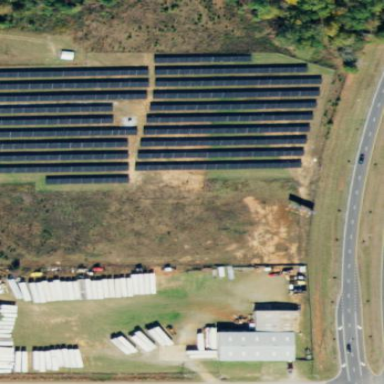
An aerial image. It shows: Solar power plant enclosed by fence. The plant generates electricity using photovoltaic technology.